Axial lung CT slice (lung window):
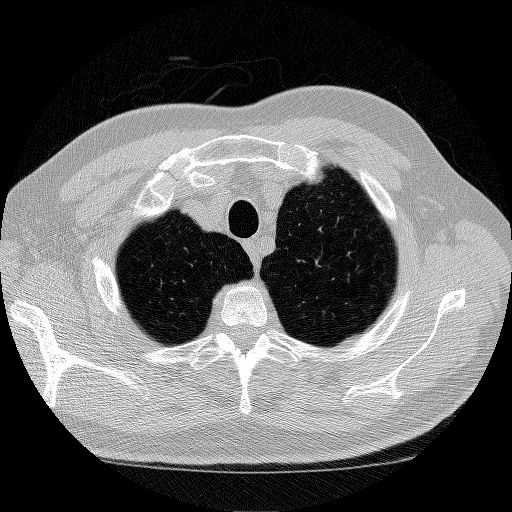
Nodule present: no